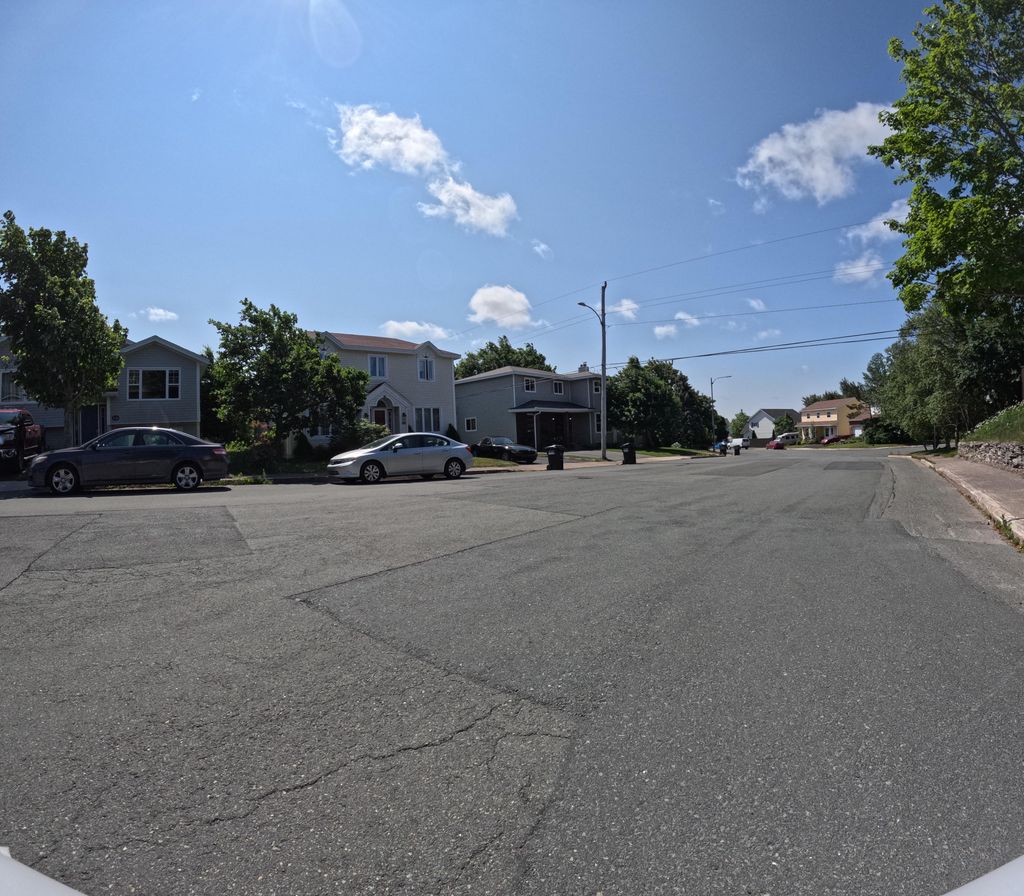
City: st_johns